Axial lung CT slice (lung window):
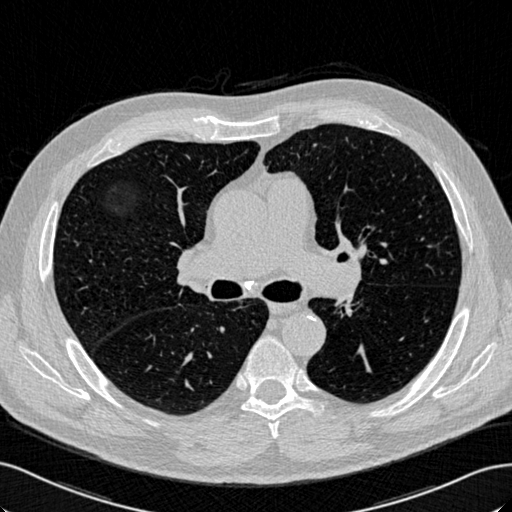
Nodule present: no